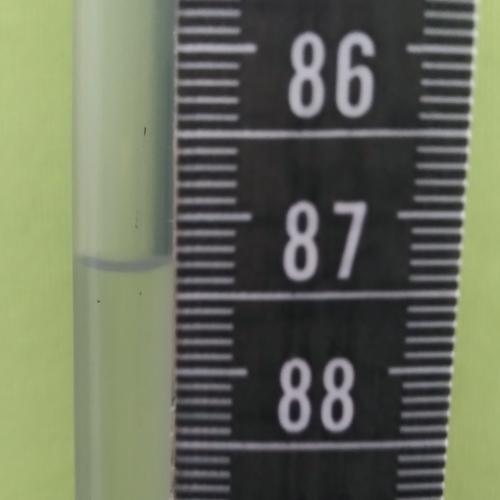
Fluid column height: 87.3 cm